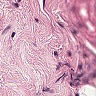
Metastatic tissue present: no